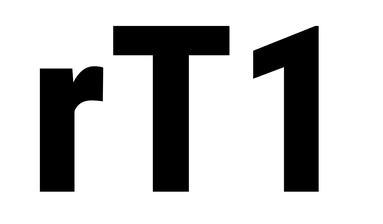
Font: Roboto_Condensed_ExtraBold